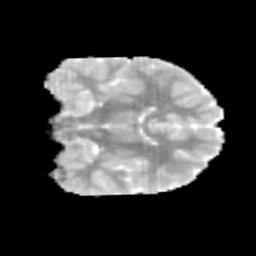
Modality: MD
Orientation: coronal
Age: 10
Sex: male
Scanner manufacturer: siemens
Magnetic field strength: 3 T
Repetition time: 3.8 s
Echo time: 0.07 s